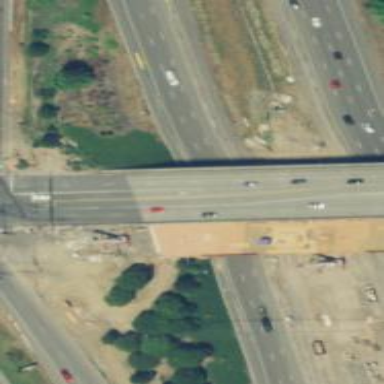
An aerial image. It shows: Primary highway with separate cycleway crossing over bridge.